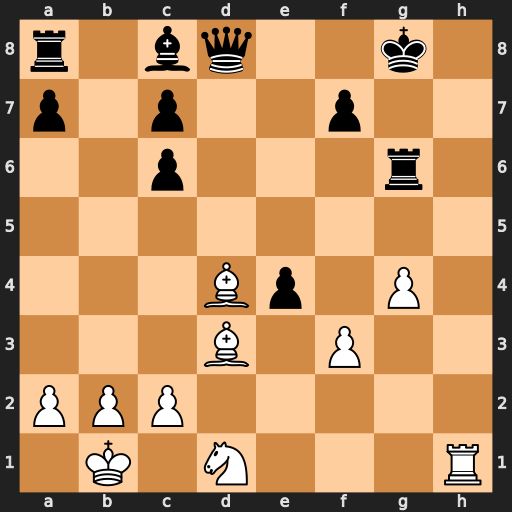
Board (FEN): r1bq2k1/p1p2p2/2p3r1/8/3Bp1P1/3B1P2/PPP5/1K1N3R
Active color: w
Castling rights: -
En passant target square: -
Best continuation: Rh8#